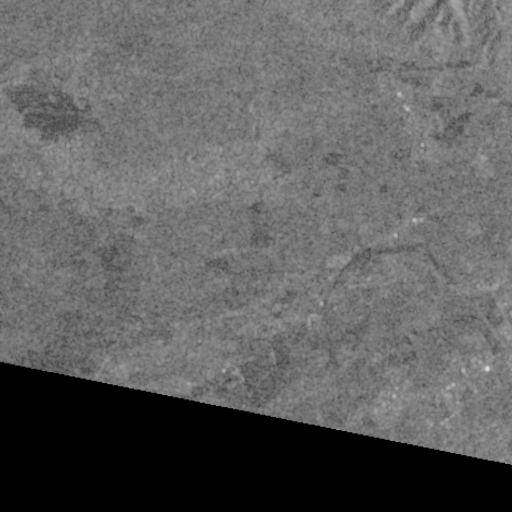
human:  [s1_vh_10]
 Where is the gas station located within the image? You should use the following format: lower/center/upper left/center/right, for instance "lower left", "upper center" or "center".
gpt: The gas station is located in the lower left of the image.
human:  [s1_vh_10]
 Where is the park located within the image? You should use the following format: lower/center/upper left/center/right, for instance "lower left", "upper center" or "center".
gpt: The park is located in the lower left of the image.
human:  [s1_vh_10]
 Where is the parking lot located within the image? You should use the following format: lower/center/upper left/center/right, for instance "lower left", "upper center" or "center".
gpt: The parking lot is located in the lower left of the image.
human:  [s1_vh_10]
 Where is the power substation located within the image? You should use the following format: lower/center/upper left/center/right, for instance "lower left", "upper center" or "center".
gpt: The power substation is located in the lower center of the image.
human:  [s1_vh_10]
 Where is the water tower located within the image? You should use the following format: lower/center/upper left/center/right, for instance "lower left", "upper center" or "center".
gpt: The water tower is located in the lower center of the image.
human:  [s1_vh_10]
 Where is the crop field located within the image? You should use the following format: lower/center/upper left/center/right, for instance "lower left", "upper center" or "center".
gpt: There is no crop field in the image.

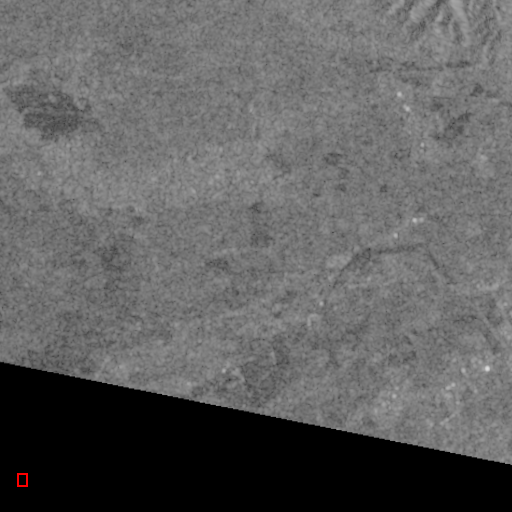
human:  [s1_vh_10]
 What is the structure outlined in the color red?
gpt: The structure outlined in red is a park.
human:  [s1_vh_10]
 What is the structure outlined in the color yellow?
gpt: There is no yellow outline.